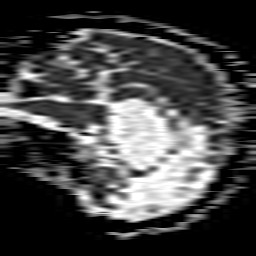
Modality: ADC
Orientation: sagittal
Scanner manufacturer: philips
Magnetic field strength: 1.5 T
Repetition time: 3.681 s
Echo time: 0.09411 s